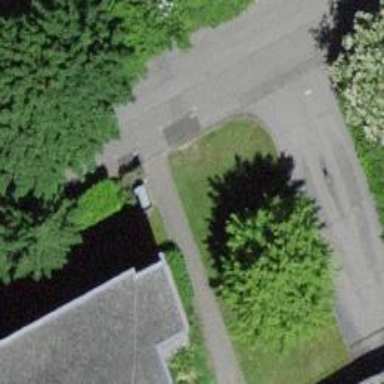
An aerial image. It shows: Asphalt road in residential area.